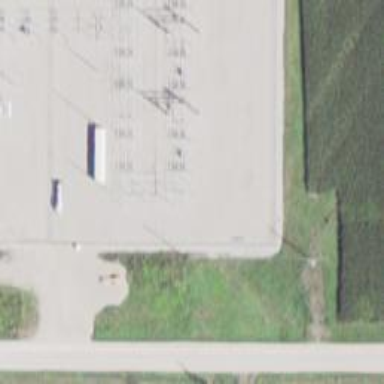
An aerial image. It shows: Switch for power supply.